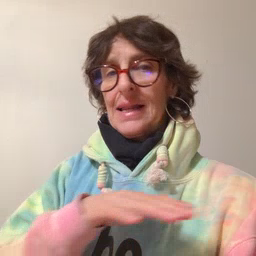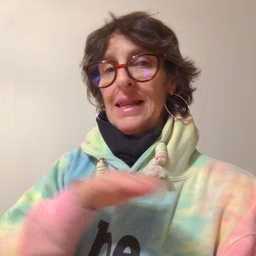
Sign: clean